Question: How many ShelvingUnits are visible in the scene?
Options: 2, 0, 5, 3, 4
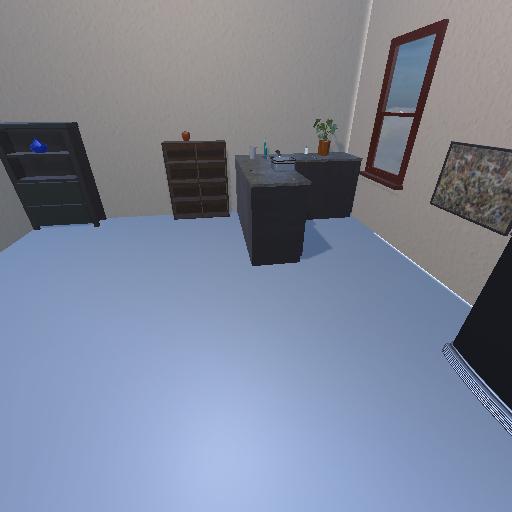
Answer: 2